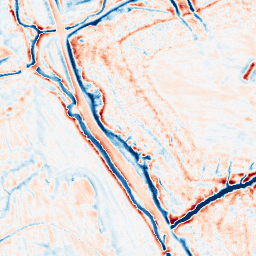
Category: edge_preserving
Decomposition family: bilateral
Decomposition parameters: d: 15
sigma_color: 50
sigma_space: 75
Upsampling method: regularized
Upsampling parameters: scale: 2
lambda_reg: 0.01
Upsampling scale: 2